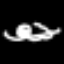
Label: squiggle